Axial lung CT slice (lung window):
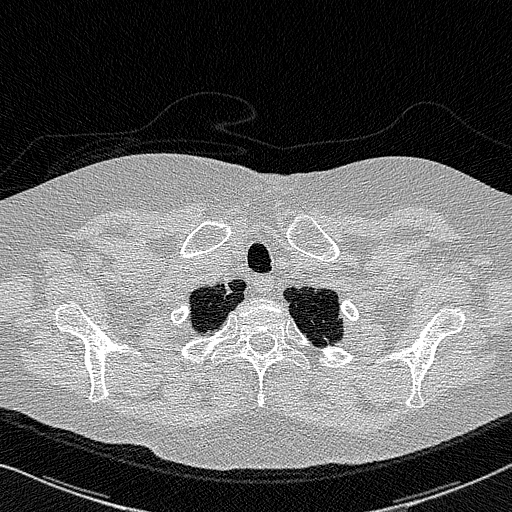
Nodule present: no